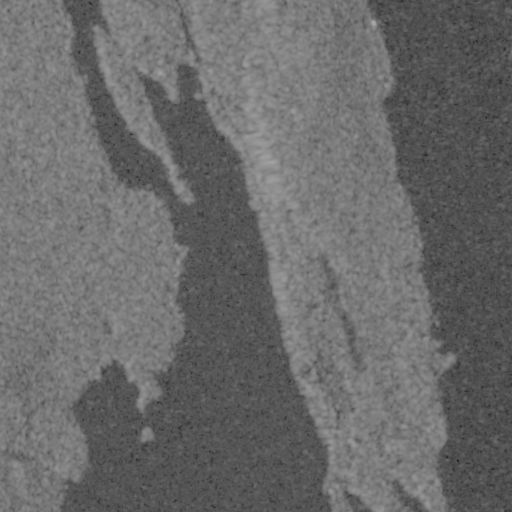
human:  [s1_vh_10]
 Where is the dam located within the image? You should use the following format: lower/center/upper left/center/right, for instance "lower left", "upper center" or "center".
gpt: The dam is located in the lower center of the image.
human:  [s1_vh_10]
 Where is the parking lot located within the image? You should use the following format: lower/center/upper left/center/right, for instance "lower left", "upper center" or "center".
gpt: The parking lot is located in the center right of the image.
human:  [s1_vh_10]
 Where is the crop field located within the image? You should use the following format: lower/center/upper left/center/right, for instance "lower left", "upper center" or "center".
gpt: There is no crop field in the image.

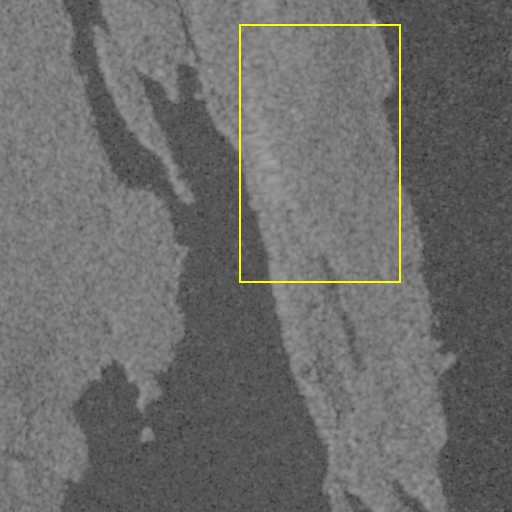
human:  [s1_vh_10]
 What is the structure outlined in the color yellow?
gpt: The structure outlined in yellow is a park.
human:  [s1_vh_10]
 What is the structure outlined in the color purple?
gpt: There is no purple outline.